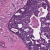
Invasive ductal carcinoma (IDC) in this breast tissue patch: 0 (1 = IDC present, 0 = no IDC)